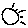
Label: sun